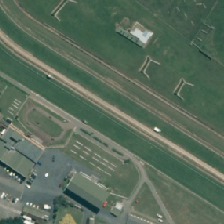
Land cover: urban_parkland